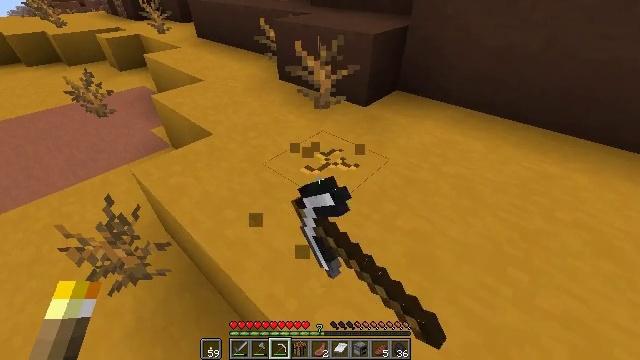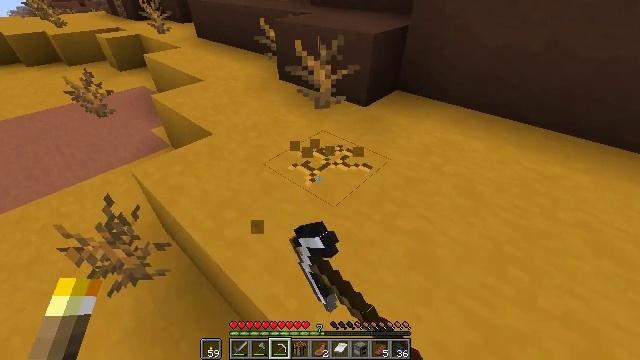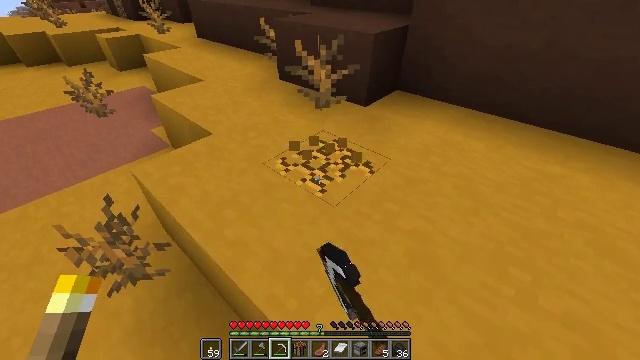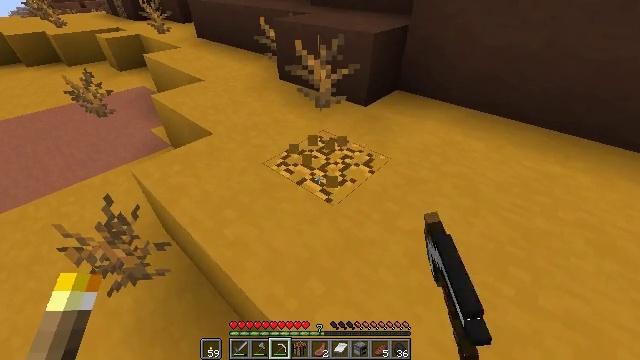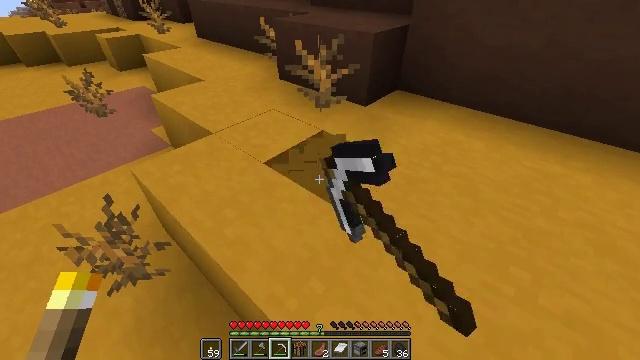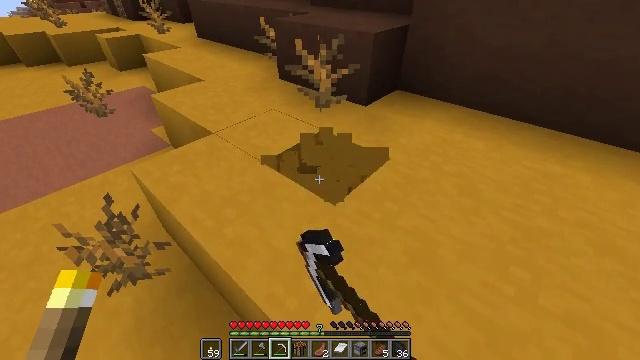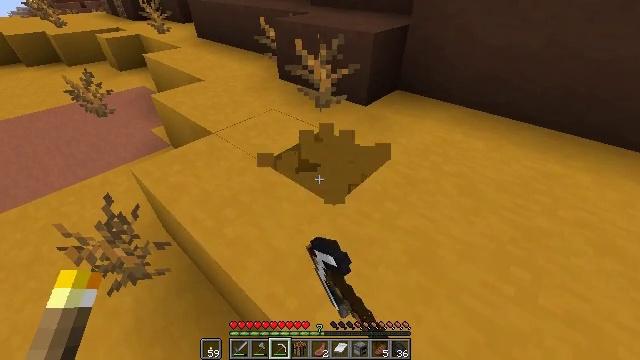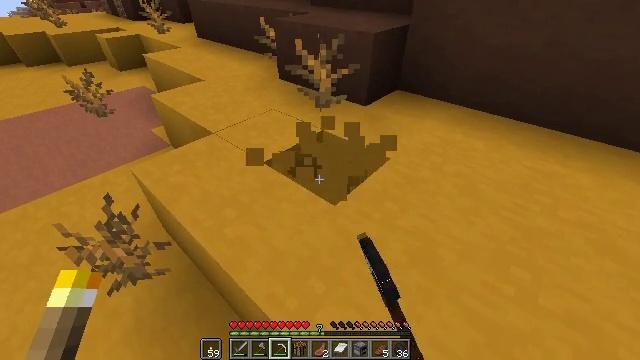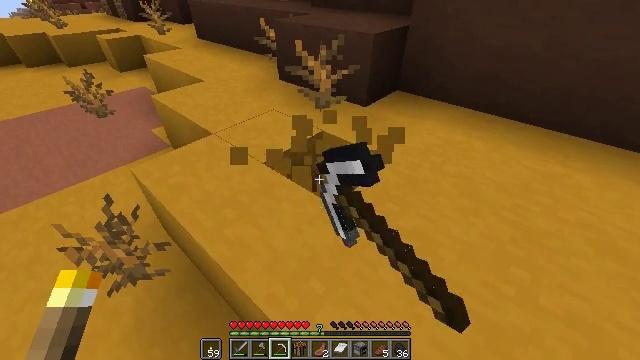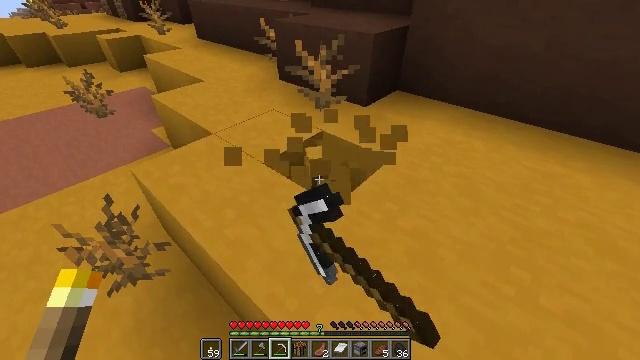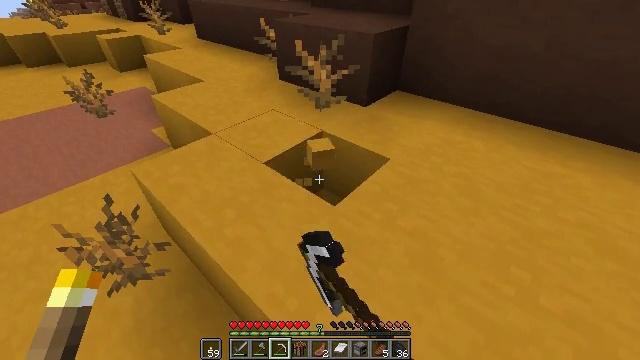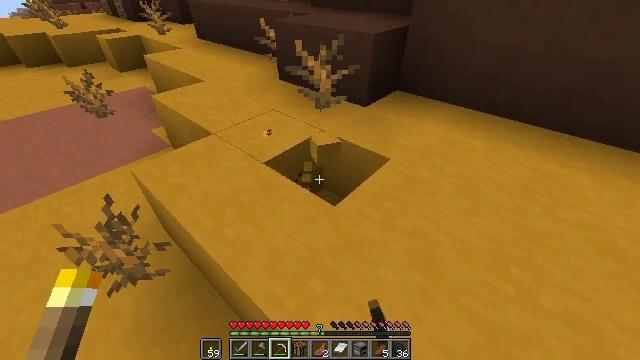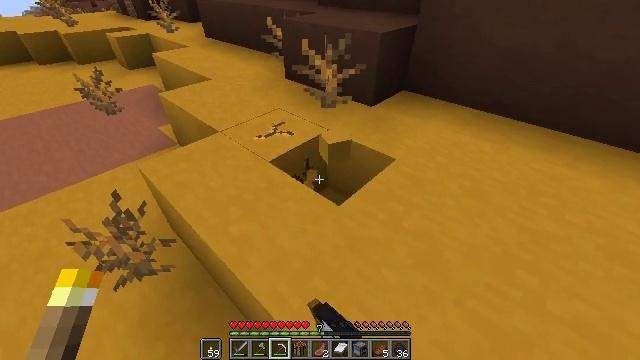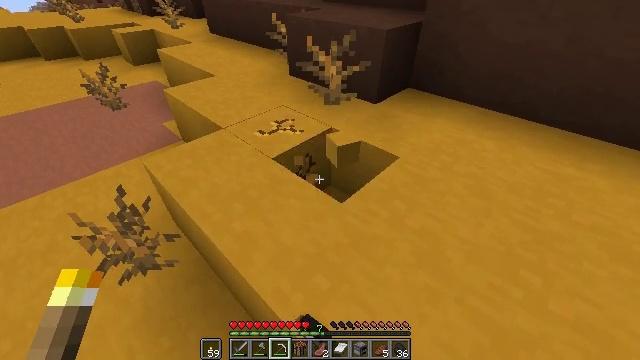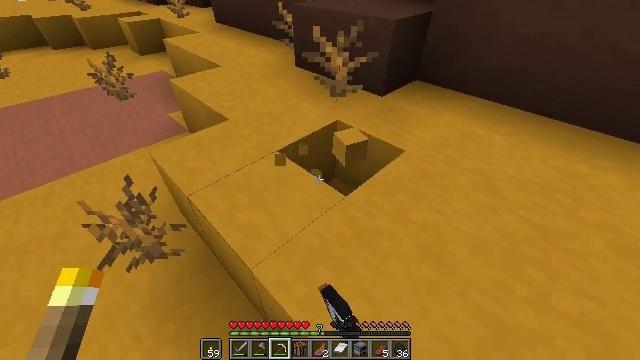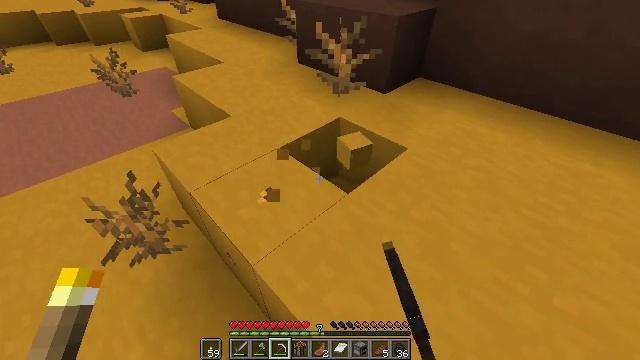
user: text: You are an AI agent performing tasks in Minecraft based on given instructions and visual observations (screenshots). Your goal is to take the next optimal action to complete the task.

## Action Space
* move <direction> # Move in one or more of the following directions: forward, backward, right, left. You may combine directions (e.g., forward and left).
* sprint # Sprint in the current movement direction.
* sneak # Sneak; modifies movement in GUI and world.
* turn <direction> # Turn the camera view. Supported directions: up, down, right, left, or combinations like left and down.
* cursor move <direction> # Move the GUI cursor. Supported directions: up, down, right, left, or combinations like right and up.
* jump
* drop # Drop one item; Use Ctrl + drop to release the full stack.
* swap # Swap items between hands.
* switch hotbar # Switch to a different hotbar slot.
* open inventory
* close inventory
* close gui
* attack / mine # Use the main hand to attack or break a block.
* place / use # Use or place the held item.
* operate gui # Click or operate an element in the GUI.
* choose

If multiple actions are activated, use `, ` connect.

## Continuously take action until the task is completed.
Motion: motion action
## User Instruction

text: Gather yellow terracotta for building.
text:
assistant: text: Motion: attack / mine
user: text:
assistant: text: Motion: attack / mine
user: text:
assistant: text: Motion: attack / mine
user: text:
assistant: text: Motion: attack / mine
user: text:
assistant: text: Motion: attack / mine
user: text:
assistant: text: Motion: attack / mine
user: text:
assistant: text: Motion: attack / mine
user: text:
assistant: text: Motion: attack / mine
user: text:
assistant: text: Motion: attack / mine
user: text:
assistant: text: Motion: attack / mine
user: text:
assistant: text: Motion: attack / mine
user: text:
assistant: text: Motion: turn left, attack / mine
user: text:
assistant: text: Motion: attack / mine
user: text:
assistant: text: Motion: turn left and down, attack / mine
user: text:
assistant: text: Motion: attack / mine
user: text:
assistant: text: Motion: attack / mine
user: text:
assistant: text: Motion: attack / mine
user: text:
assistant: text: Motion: attack / mine
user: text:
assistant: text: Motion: attack / mine
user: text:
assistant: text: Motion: attack / mine
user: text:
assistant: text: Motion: attack / mine
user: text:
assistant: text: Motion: attack / mine
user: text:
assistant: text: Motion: attack / mine
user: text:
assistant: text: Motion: attack / mine
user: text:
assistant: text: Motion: attack / mine
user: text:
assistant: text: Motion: turn down, attack / mine
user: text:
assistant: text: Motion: turn right and down, attack / mine
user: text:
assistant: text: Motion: turn right and down, attack / mine
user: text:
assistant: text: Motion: turn right and down, attack / mine
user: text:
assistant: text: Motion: turn right and down, attack / mine